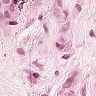
Metastatic tissue present: yes